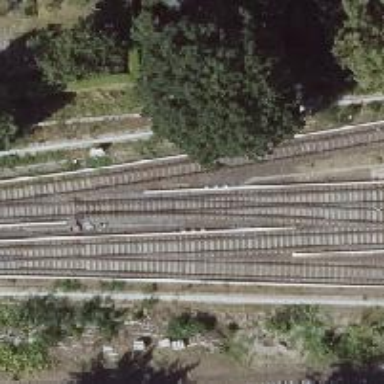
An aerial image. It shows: Railway switch with turnout to the right.